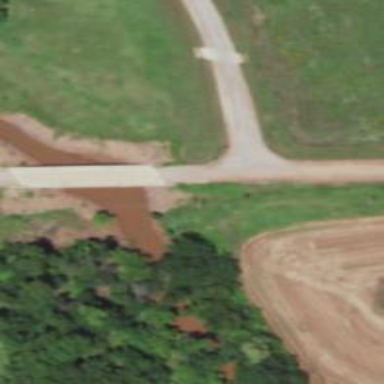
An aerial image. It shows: Residential road on truss bridge with grade1 tracktype.